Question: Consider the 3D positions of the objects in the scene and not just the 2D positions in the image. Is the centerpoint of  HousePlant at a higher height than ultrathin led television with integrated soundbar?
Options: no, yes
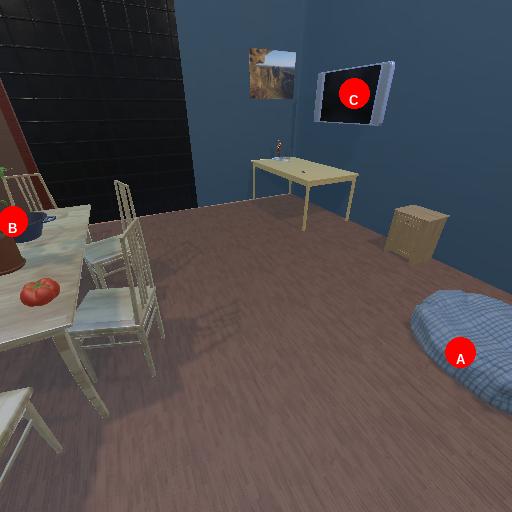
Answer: no